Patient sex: M
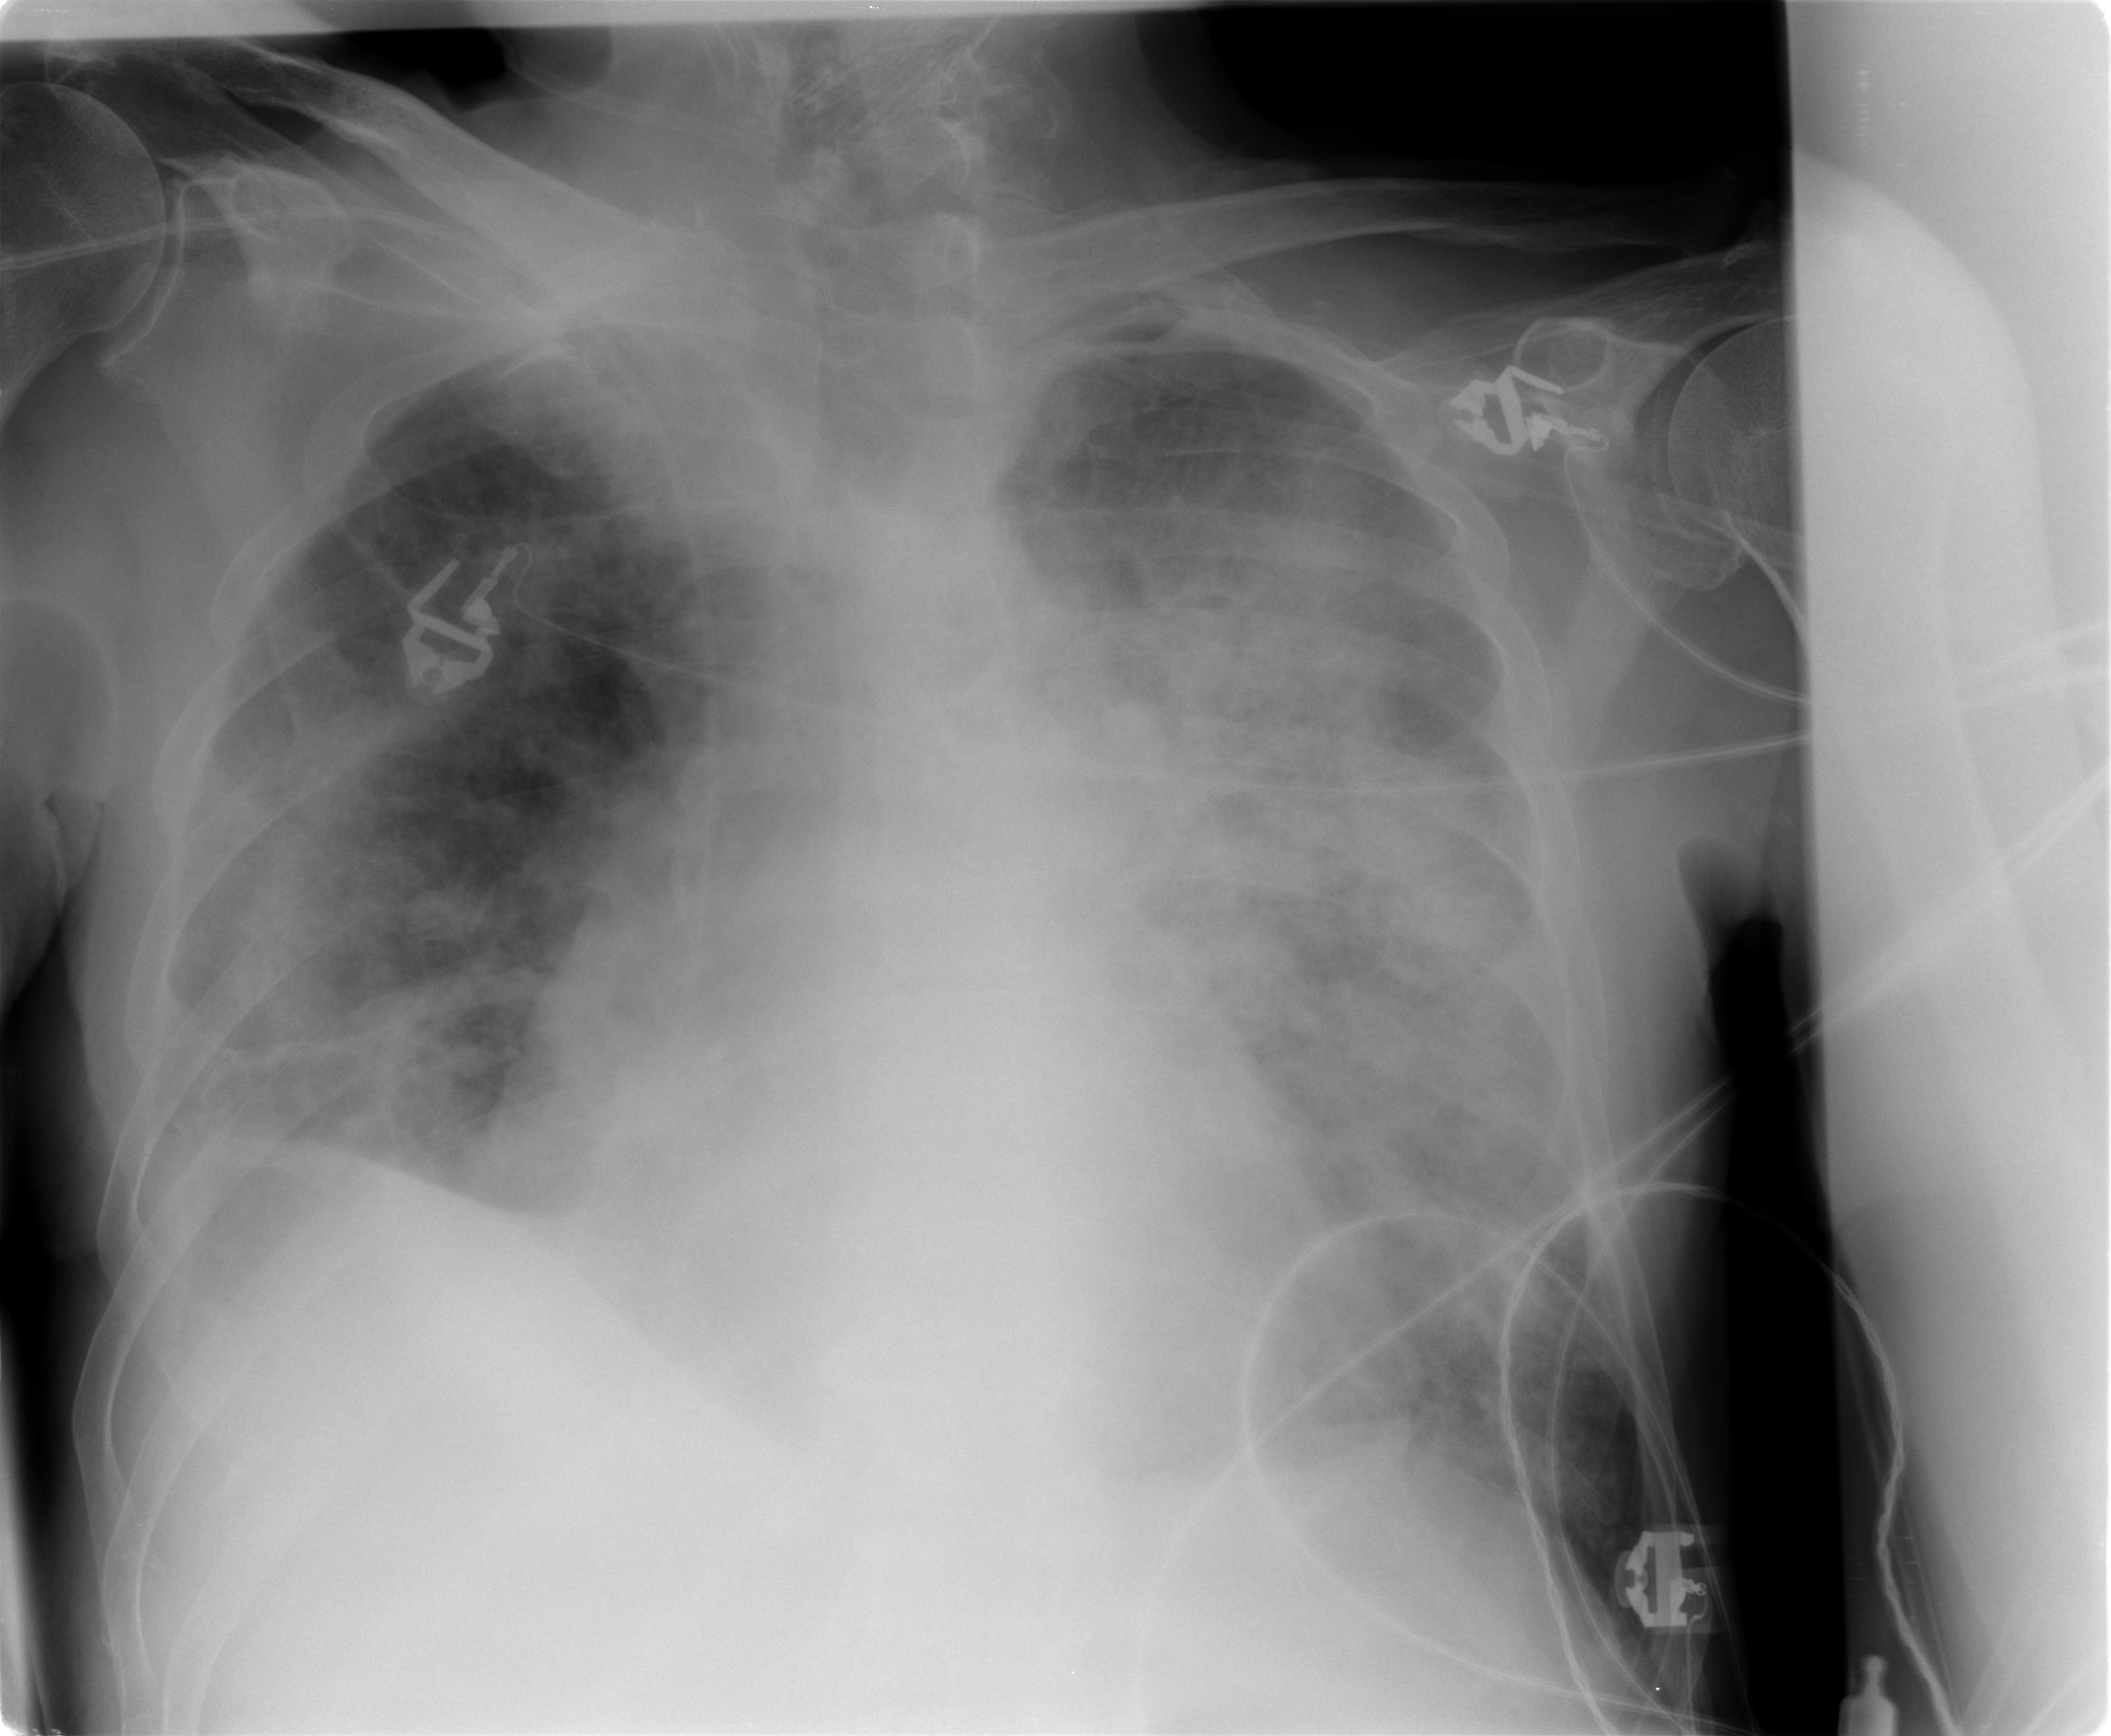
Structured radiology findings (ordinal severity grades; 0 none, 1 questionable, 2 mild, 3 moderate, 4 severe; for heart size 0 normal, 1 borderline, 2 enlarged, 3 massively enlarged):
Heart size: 1
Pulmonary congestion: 2
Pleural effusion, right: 2
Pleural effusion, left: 0
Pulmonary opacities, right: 3
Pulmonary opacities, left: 4
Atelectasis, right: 3
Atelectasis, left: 3